【题型】填空题　【知识点】立体几何　【难度】medium
\subsection*{已知长方形纸片 \(ABCD\) 中，\(AB=10\)，点 \(E\)，\(F\) 分别是边 \(AB\)，\(CD\) 上的动点，且 \(EF \perp AB\)，将长方形纸片 \(ABCD\) 沿 \(EF\) 进行翻折，使得 \(\angle AEB' = 90^\circ\)，连接 \(AB'\)，\(DC'\)，得到一个三棱柱 \(AEB'-DFC'\)，如图。已知三棱柱 \(AEB'-DFC'\) 的体积是 10，当三棱柱 \(AEB'-DFC'\) 的外接球的表面积取得最小值时，\(\triangle AB'E\) 的面积是\_\_\_\_\_\_。}

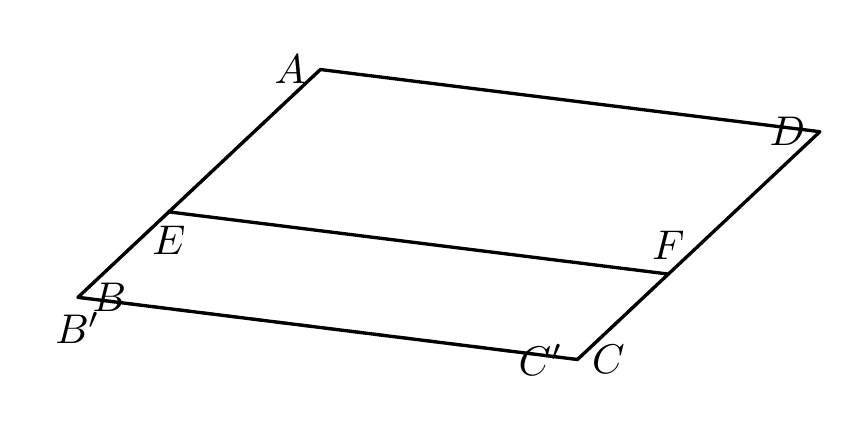
【解答】
\vspace{1em}
\textbf{【答案】} \(\dfrac{25}{2}\)

\vspace{1em}
\textbf{【分析】}分别取 \(AB',DC'\) 的中点 \(H,I\)，连接 \(HI\)，取 \(HI\) 的中点 \(G\)，由直三棱柱和直角三角形的性质可得点 \(G\) 为三棱柱 \(AEB'-DFC'\) 的外接球球心，设 \(AE=a\)，\(B'E=b\)，\(AD=c\)，由已知可得外接球半径 \(R = \frac{1}{2}\sqrt{100-2ab+\frac{400}{(ab)^2}}\)，再利用均值定理和函数单调性即可求解。

\vspace{1em}
\textbf{【详解】}由题可知三棱柱 \(AEB'-DFC'\) 是直三棱柱，分别取 \(AB',DC'\) 的中点 \(H,I\)，连接 \(HI\)，

取 \(HI\) 的中点 \(G\)，由 \(EF \perp AB\) 可得 \(FC' \perp DF\)，\(EB' \perp AE\)，则点 \(G\) 到三棱柱 \(AEB'-DFC'\) 的六个顶点的距离都是相等，

因此点 \(G\) 是三棱柱 \(AEB'-DFC'\) 的外接球的球心。

设 \(AE=a\)，\(B'E=b\)，\(AD=c\)，则
\[
\begin{cases}
a + b = 10 \\
\frac{1}{2}abc = 10
\end{cases}
\]
解得 \(c = \frac{20}{ab}\)，

又因为 \(a^2 + b^2 = (a+b)^2 - 2ab = 100 - 2ab\)，

所以三棱柱 \(AEB'-DFC'\) 的外接球的半径
\[
R = \sqrt{\left(\frac{c}{2}\right)^2 + \left(\frac{\sqrt{a^2+b^2}}{2}\right)^2} = \frac{\sqrt{a^2+b^2+c^2}}{2} = \frac{1}{2}\sqrt{100-2ab+\frac{400}{(ab)^2}},
\]

若三棱柱 \(AEB'-DFC'\) 的外接球的表面积取到最小值，只需外接球的半径取到最小值，即
\[
R = \frac{1}{2}\sqrt{100-2ab+\frac{400}{(ab)^2}}
\]
取最小值。

因为 \(a+b=10\)，所以 \(0 < ab \leq \frac{(a+b)^2}{4} = 25\)，当且仅当 \(a=b=5\) 时等号成立，

又因为函数 \(y = \frac{400}{x^2}\) 和 \(y = -2x + 100\) 在 \((0,25]\) 上单调递减，

所以 \(y = \frac{400}{x^2} - 2x + 100\) 在 \((0,25]\) 上单调递减，

从而当 \(ab=25\) 时，\(R = \frac{1}{2}\sqrt{100-2ab+\frac{400}{(ab)^2}}\) 取到最小值，

即三棱柱 \(AEB'-DFC'\) 的外接球的表面积取到最小值，此时 \(\triangle AB'E\) 的面积为 \(\frac{1}{2}ab = \frac{25}{2}\)。

故答案为：\(\dfrac{25}{2}\)

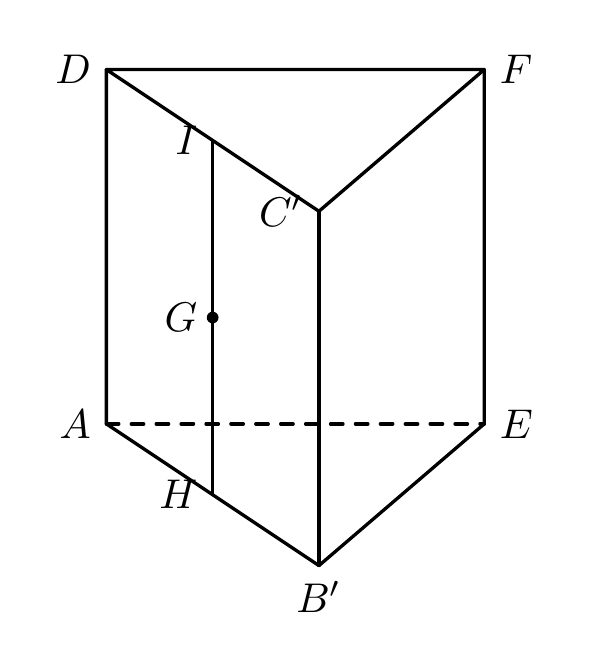